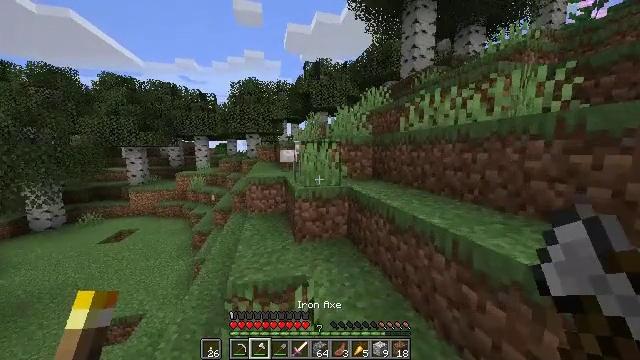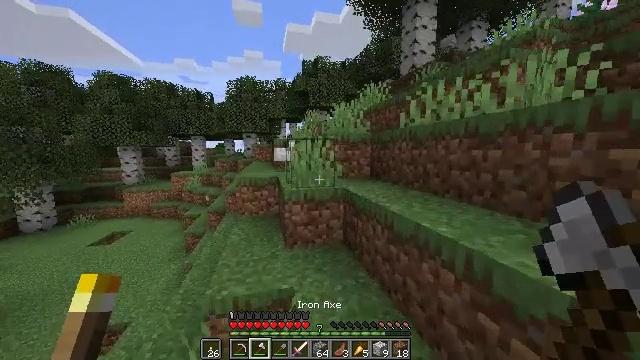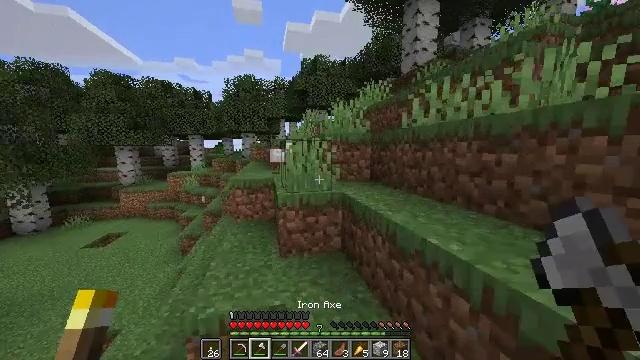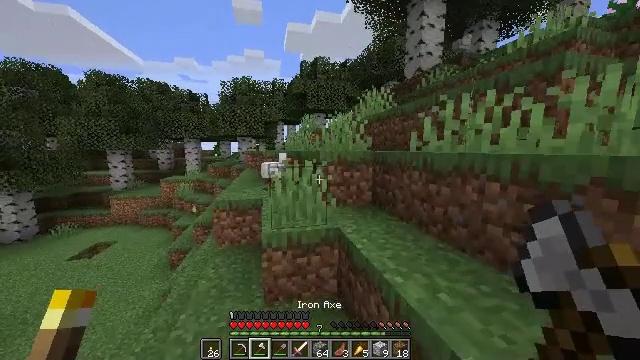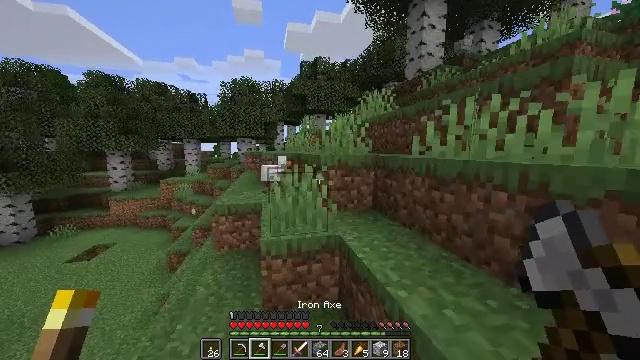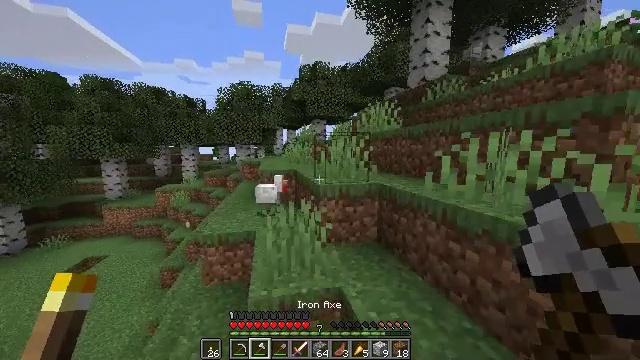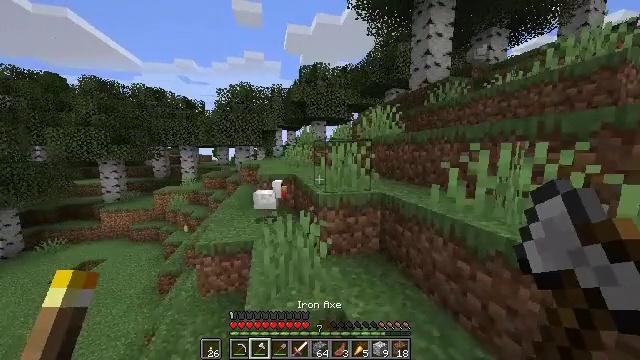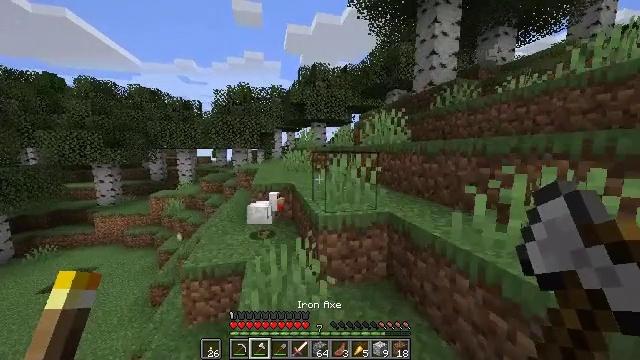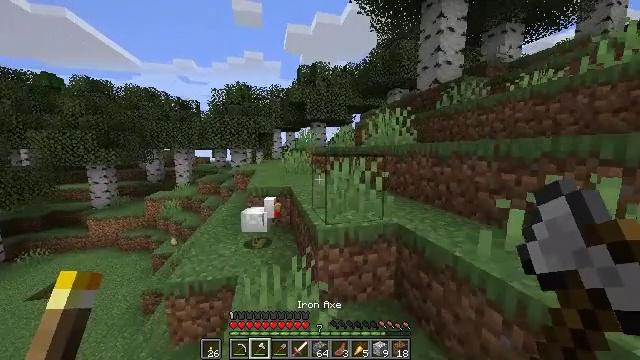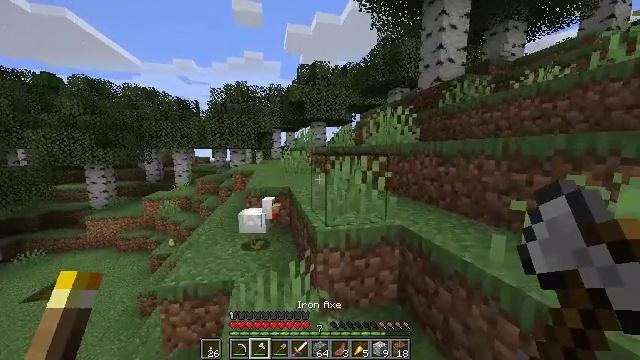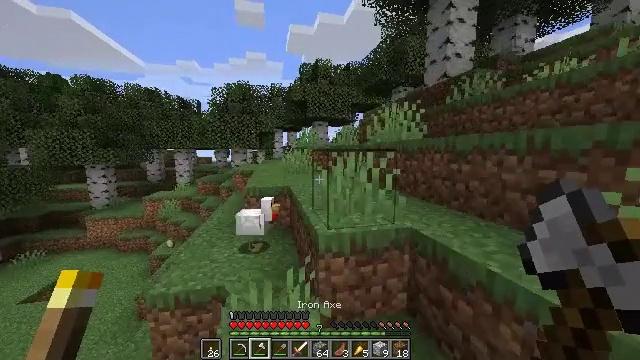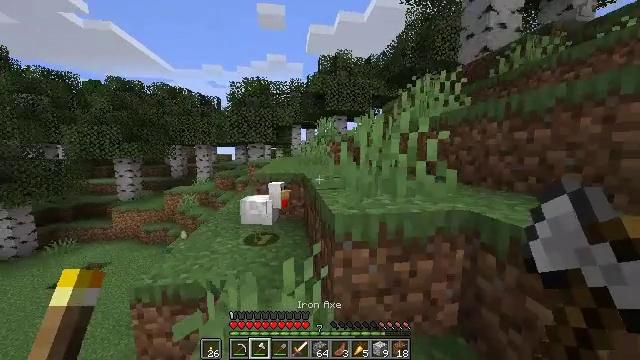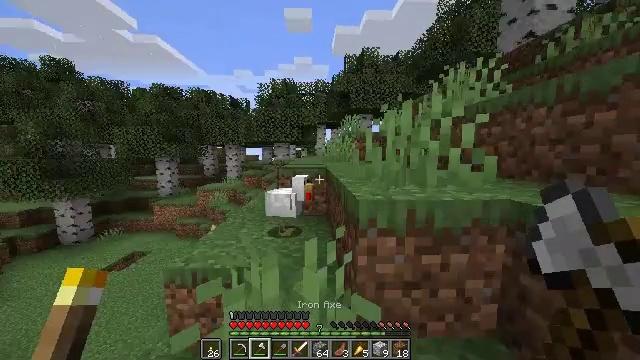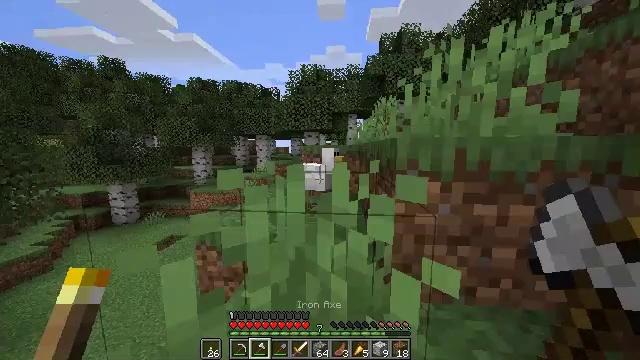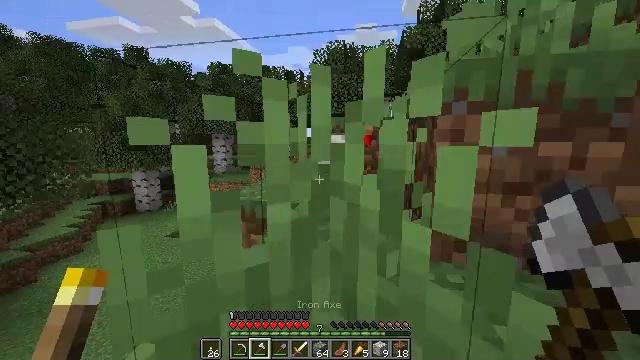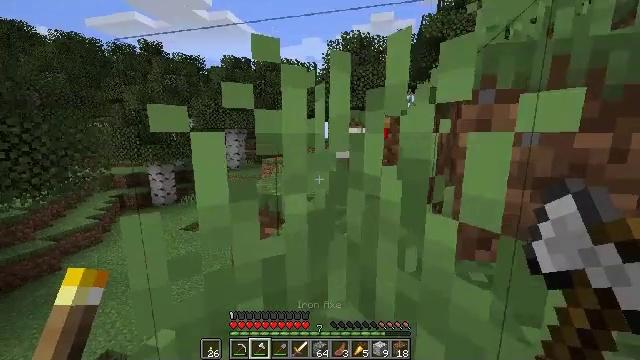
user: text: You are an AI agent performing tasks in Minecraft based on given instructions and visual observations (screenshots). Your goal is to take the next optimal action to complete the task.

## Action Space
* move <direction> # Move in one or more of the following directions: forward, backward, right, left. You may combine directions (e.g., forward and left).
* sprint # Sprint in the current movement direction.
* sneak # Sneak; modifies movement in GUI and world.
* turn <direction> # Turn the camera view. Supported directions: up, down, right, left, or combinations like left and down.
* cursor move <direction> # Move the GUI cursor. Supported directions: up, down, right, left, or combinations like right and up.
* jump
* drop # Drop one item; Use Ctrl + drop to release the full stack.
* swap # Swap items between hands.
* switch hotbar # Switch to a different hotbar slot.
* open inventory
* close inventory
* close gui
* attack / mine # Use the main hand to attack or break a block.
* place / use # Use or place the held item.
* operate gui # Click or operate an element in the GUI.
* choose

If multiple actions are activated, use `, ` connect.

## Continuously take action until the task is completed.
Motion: motion action
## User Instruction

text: Hunt a chicken.
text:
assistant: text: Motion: move forward, sprint
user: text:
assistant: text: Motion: move forward, sprint
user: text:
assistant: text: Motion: move forward, sprint, jump
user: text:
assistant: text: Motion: move forward, sprint, jump
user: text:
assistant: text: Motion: move forward, sprint, jump
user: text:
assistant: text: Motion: move forward, sprint, jump
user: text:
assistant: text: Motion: move forward, sprint
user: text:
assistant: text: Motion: move forward, sprint
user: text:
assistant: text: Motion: move forward, sprint
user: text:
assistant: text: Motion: move forward, sprint
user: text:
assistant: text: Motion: move forward, sprint, turn left
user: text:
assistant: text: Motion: move forward, sprint, turn left
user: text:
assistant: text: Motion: move forward, sprint, turn left and down
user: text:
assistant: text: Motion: move forward, sprint, turn left and down
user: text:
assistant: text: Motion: move forward, sprint, turn left and down
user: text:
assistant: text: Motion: move forward, sprint, turn left and down, jump
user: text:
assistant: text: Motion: move forward, sprint, jump
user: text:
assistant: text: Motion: move forward, sprint, turn right and down, jump
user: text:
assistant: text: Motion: move forward, sprint, turn down
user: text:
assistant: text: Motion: move forward, sprint, turn down
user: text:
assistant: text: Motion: move forward, sprint, turn right and down
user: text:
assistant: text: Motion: move forward, sprint, turn right
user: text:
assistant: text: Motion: move forward, sprint, turn right
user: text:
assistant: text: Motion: move forward, sprint
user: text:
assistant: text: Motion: move forward
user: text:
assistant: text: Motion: move forward, turn right
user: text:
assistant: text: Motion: move forward
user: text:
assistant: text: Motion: move forward, turn right
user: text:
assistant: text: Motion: move forward, turn right and down
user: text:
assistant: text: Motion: turn right and down